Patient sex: F
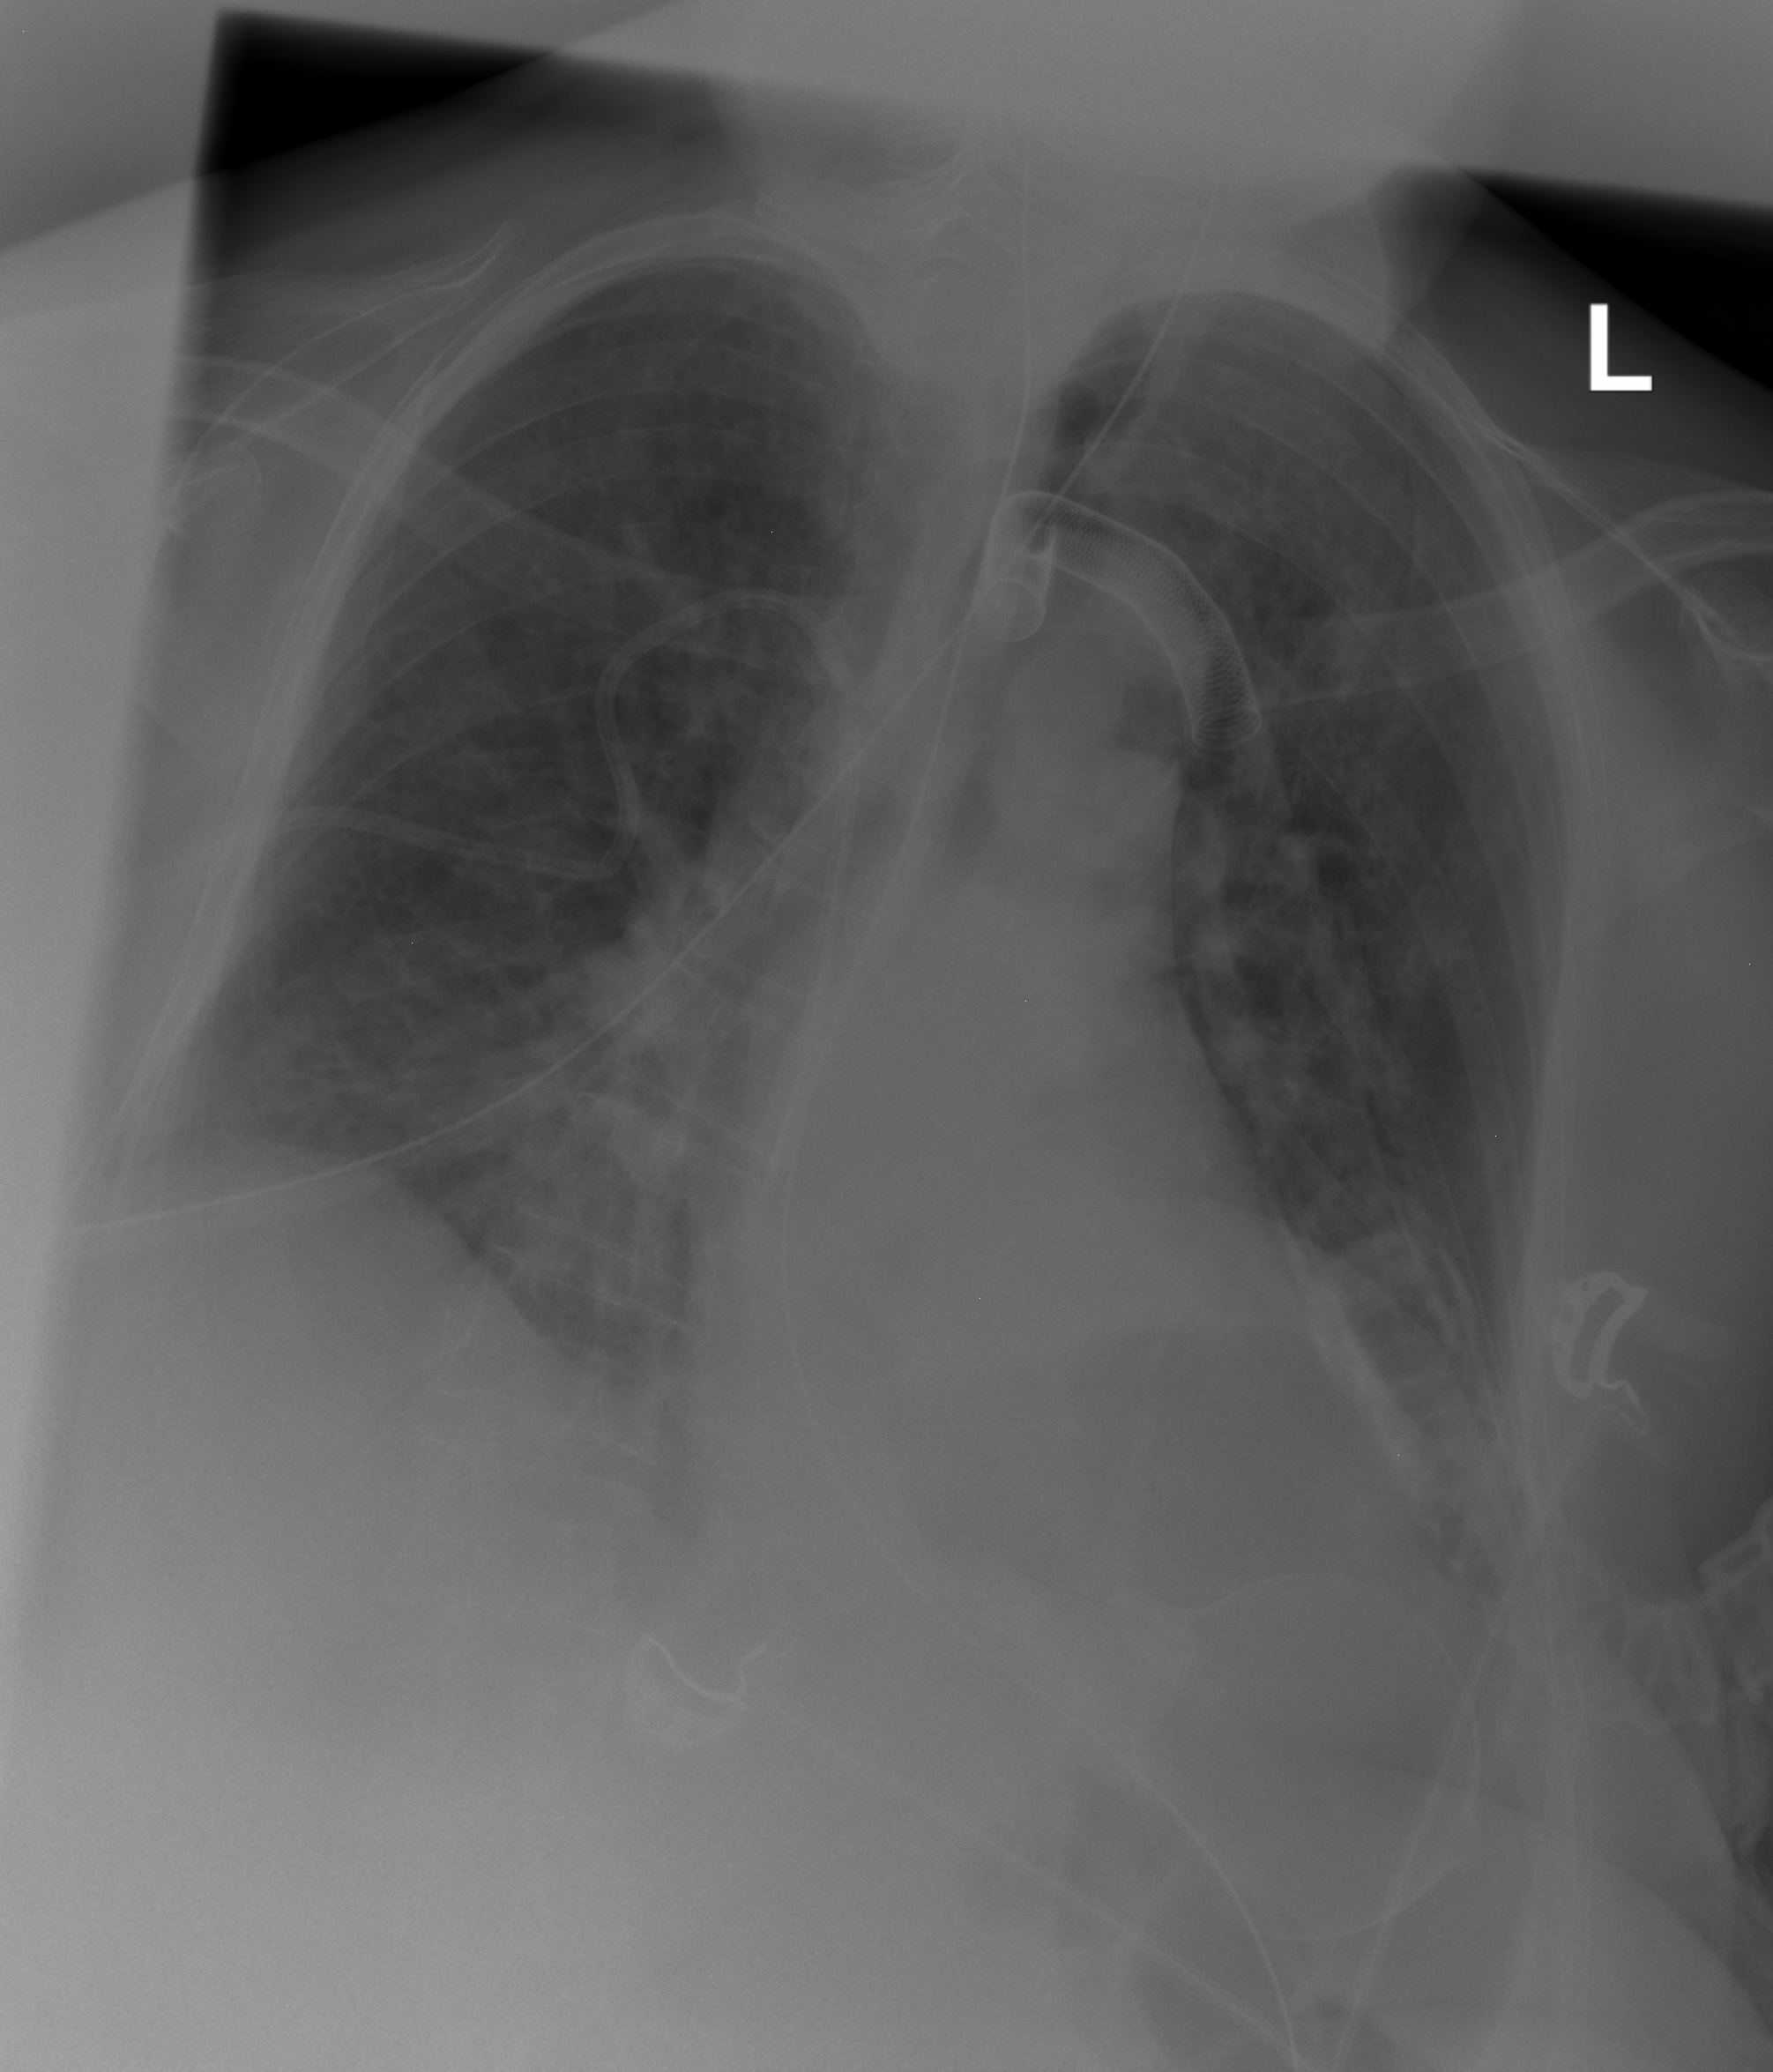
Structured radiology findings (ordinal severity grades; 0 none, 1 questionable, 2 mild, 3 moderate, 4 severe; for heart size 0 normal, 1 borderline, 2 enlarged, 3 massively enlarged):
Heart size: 0
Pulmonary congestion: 2
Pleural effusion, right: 0
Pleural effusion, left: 2
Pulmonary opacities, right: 2
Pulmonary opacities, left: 2
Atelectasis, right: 2
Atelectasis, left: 2